Question: I am developing an app that requires to show a modal window over a switch like the image. In that moment, the user can handle any showed switch. And I pretend to avoid that possibility. I have tried to disable the switch by using setClickable=false and setFocusable=false and nothing works.
PD: I am using com.rey.material.widget.Switch
Any ideas?
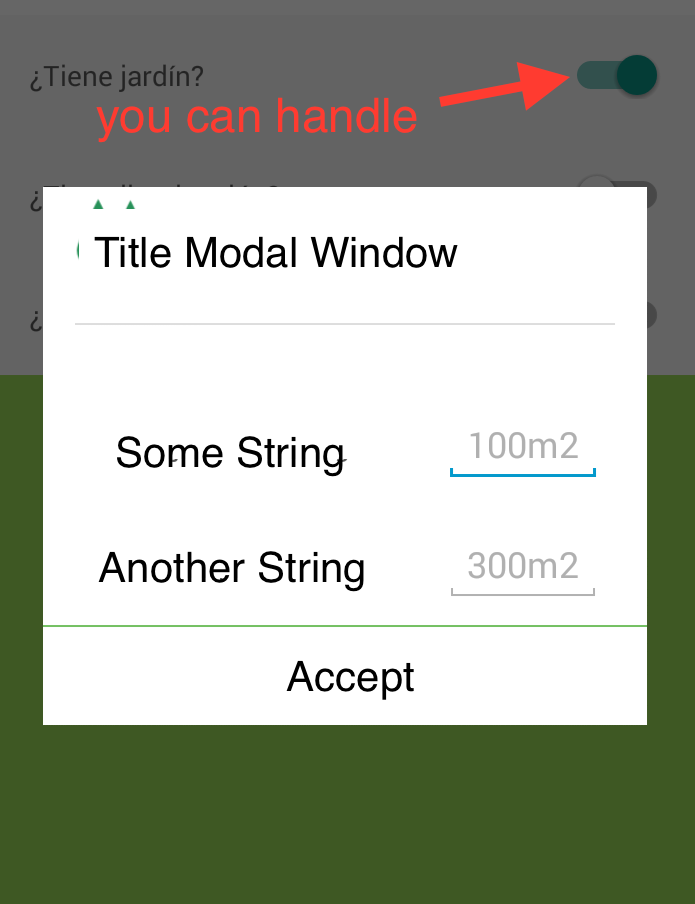
Answer: Hopefully I found a solution:
Inside the main activity I set the next flag, before I launch the modal window:
'''
getWindow().setFlags(WindowManager.LayoutParams.FLAG_NOT_TOUCHABLE, WindowManager.LayoutParams.FLAG_NOT_TOUCHABLE);
'''
With that code, whole main layout (with switches) are disabled. When I return to the main activity I make:
'''
getWindow().clearFlags(WindowManager.LayoutParams.FLAG_NOT_TOUCHABLE);
'''
And everything come back to the normal state.
Hope it helps! Cheers!